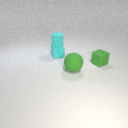
small cyan rubber cube below small cyan rubber cylinder